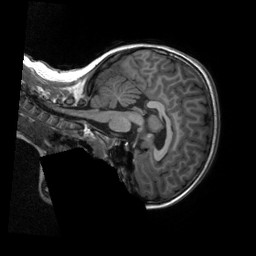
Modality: T1w
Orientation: sagittal
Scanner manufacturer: siemens
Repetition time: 2.3 s
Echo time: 0.00229 s